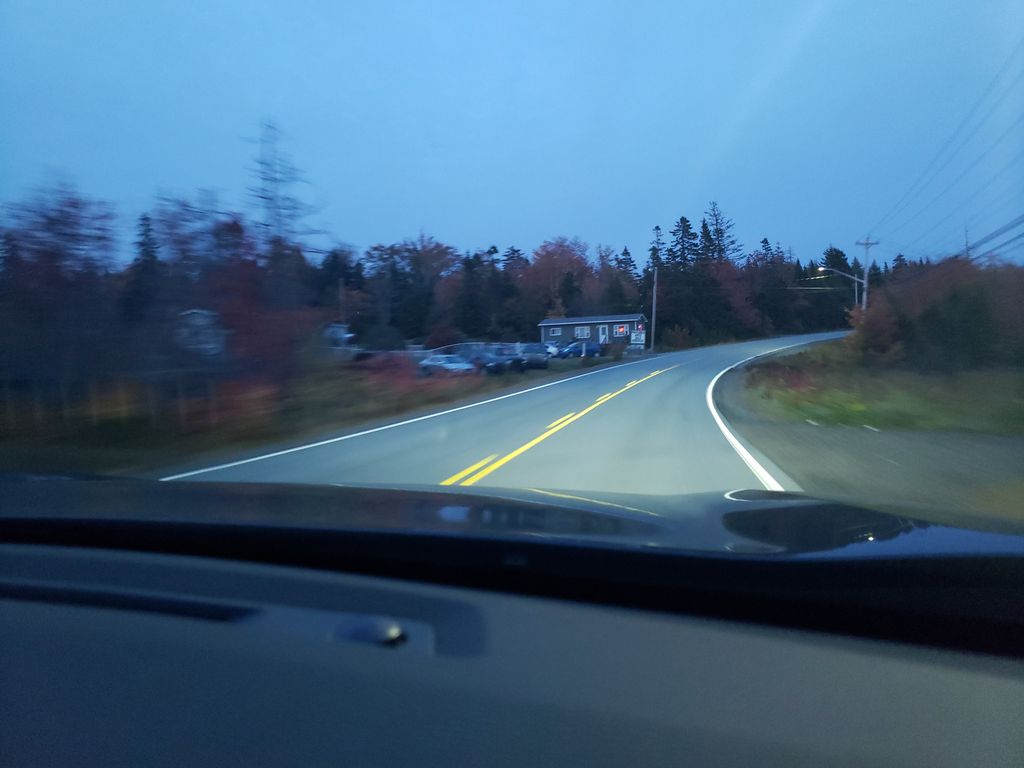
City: halifax